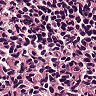
Metastatic tissue present: no